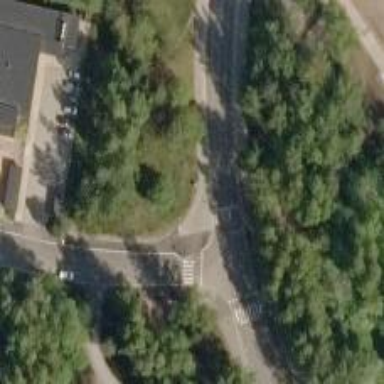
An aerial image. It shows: Crossing on asphalt cycleway.